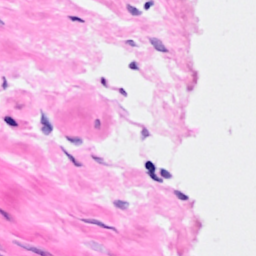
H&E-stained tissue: Breast